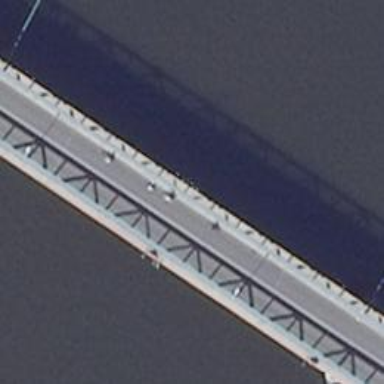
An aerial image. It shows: There is bridge in the image.